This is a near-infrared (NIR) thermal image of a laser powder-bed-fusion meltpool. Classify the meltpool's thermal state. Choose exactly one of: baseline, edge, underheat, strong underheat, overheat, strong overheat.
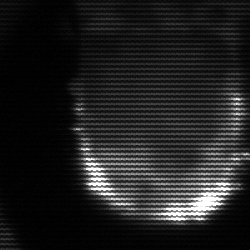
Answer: baseline